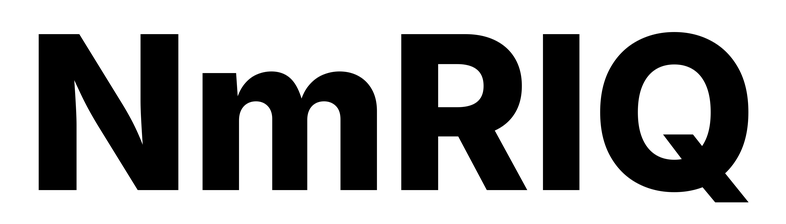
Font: Inter_ExtraBold